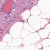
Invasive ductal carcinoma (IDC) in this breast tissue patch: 0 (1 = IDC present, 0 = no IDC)